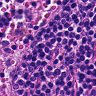
Metastatic tissue present: no